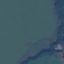
Land use / land cover: SeaLake